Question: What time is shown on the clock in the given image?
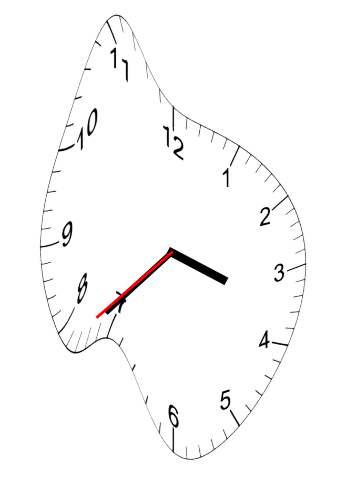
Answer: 03:37:38